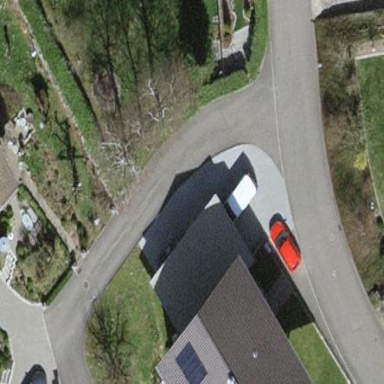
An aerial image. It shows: Garage.